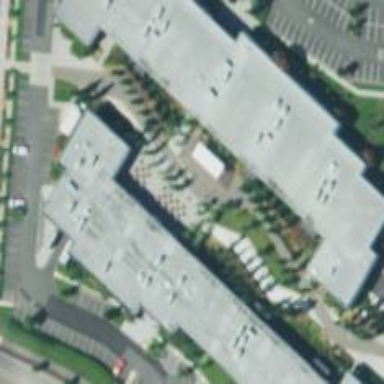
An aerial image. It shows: Office building.